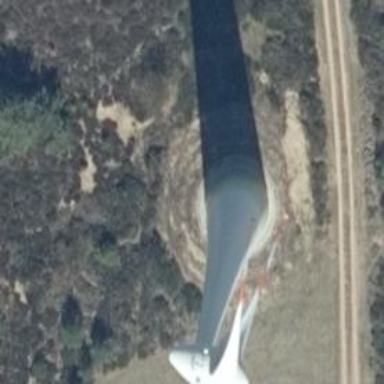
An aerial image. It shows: Wind-powered generator.